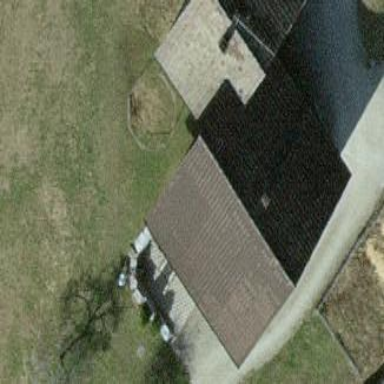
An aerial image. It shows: Farm building.